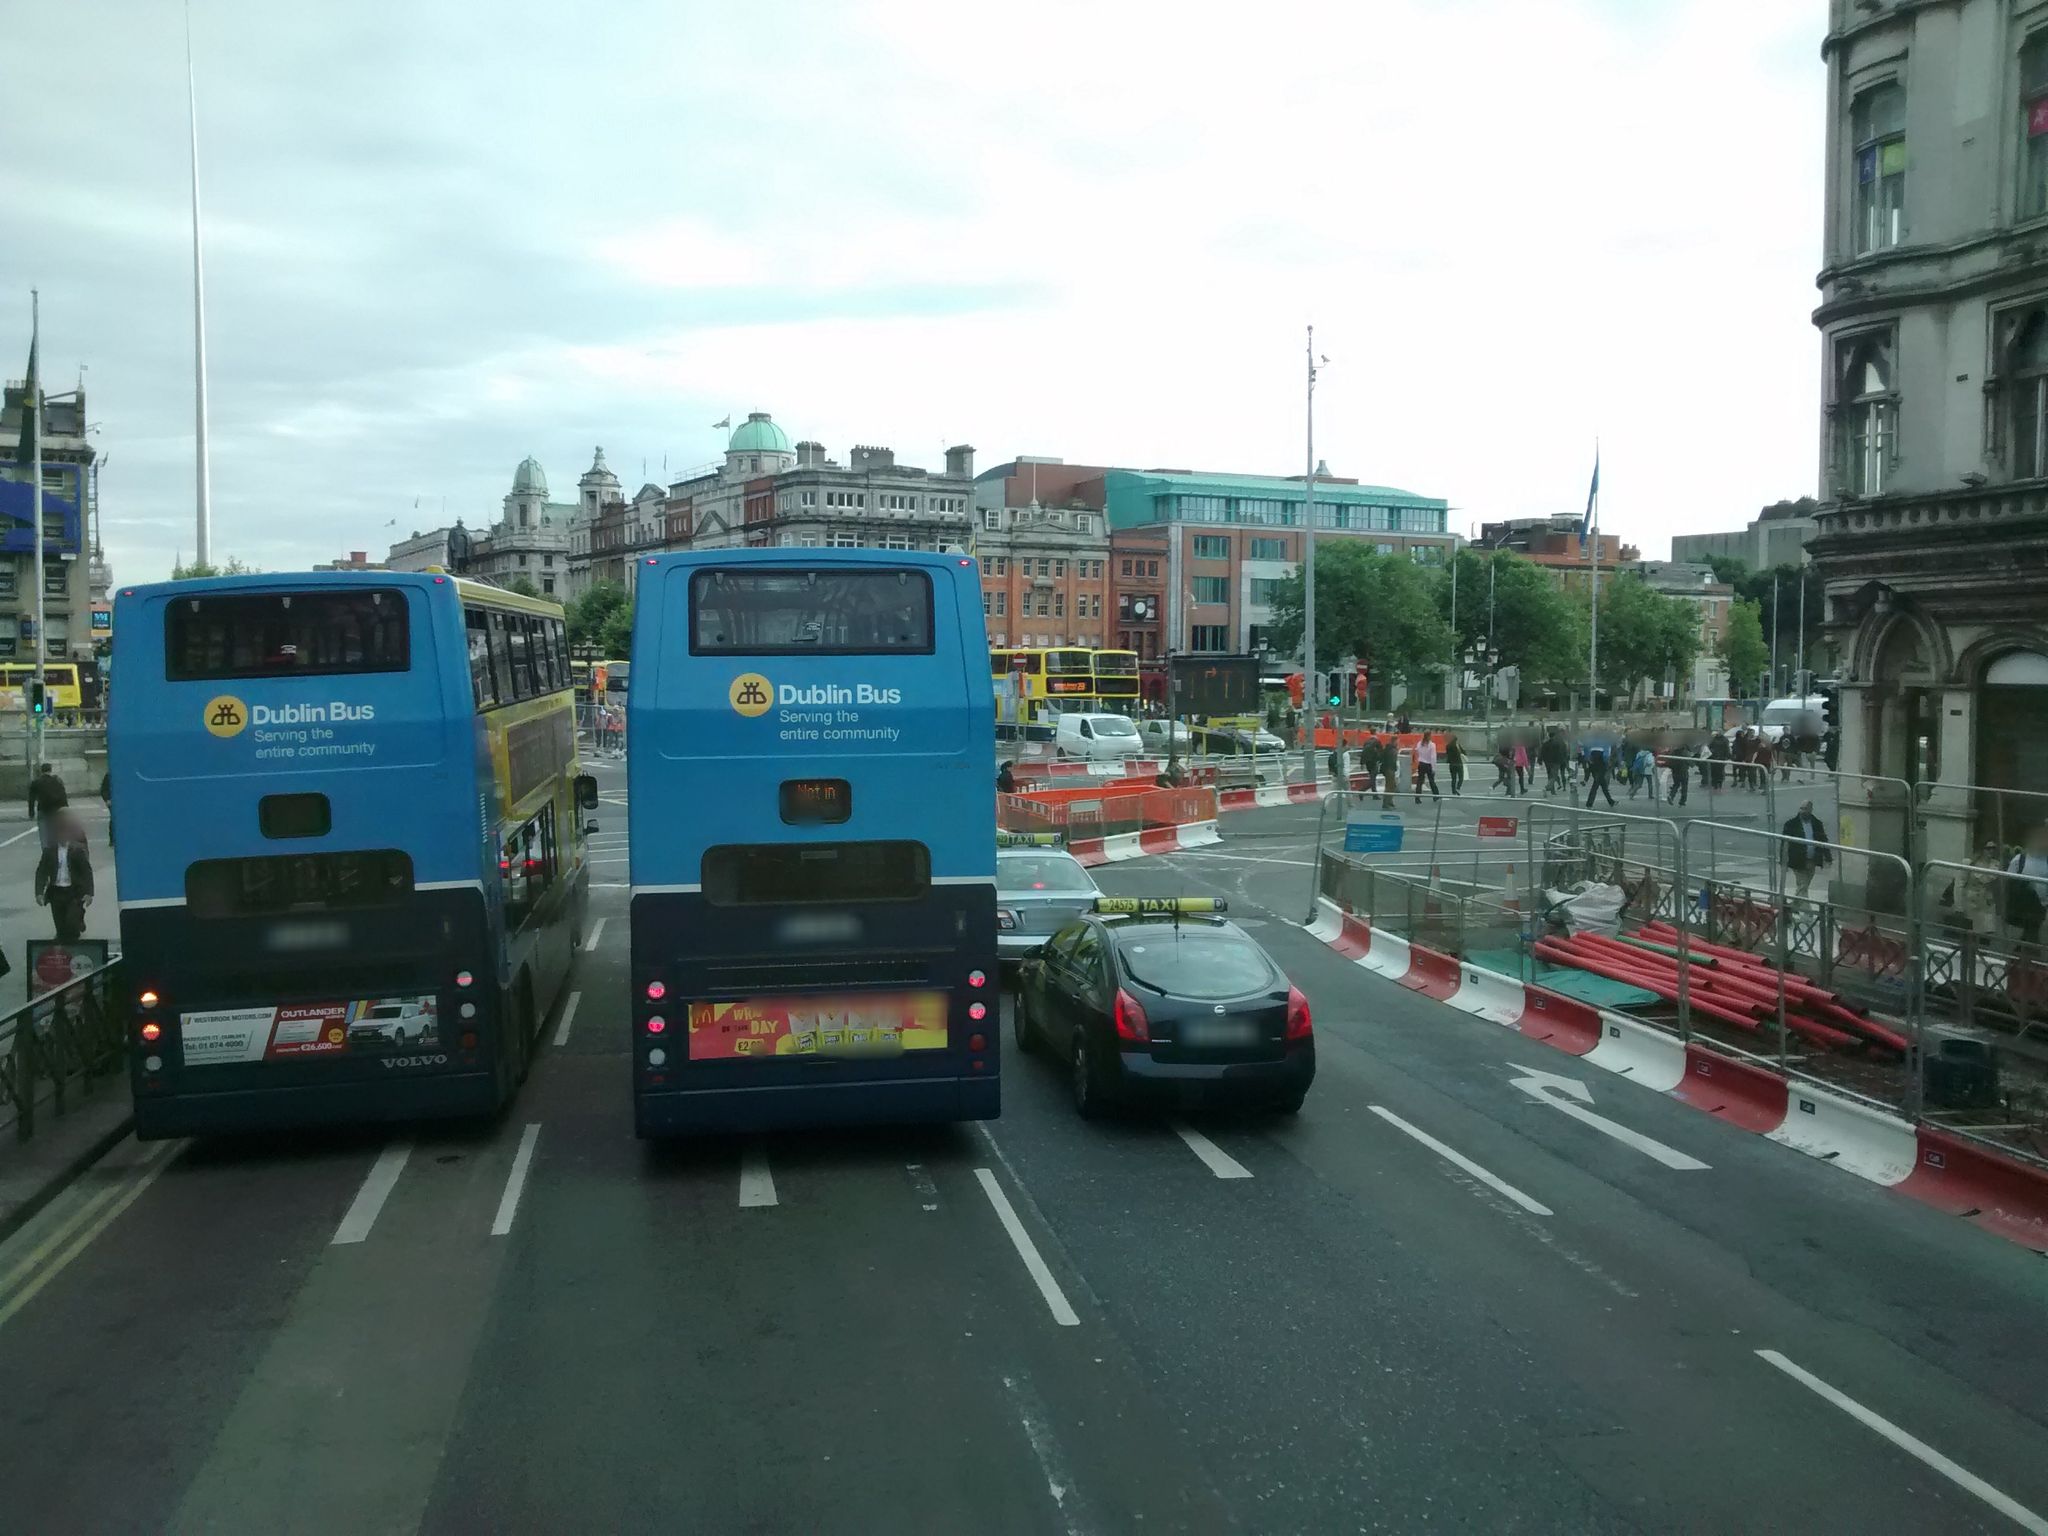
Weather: cloudy
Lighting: day
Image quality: good
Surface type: driving surface
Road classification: secondary
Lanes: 3
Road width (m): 4
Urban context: urban centre
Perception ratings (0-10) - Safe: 4.93, Lively: 5.53, Beautiful: 4.2, Boring: 3.44, Depressing: 7.35, Wealthy: 7.52